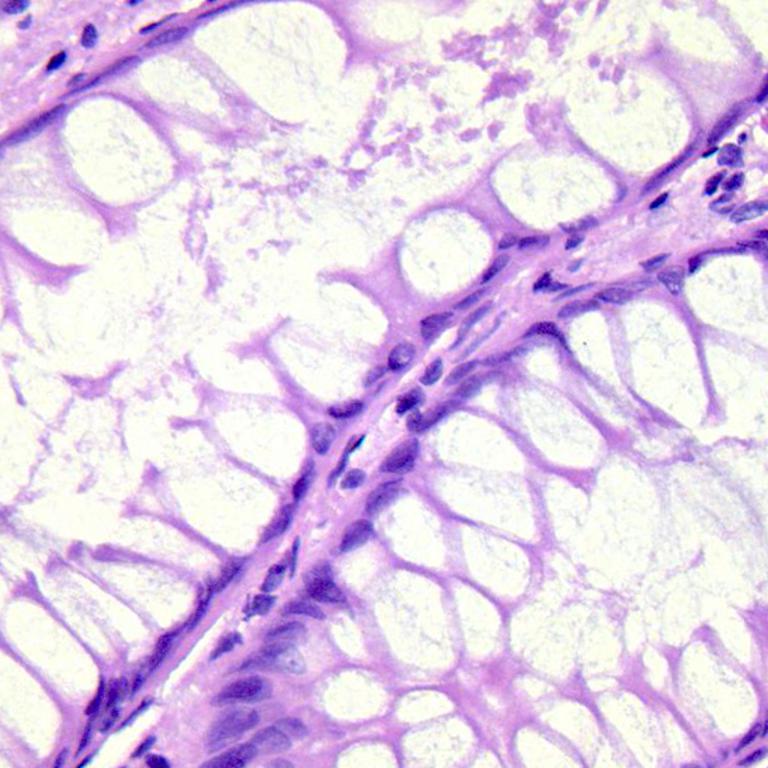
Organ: colon
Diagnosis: benign